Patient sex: M
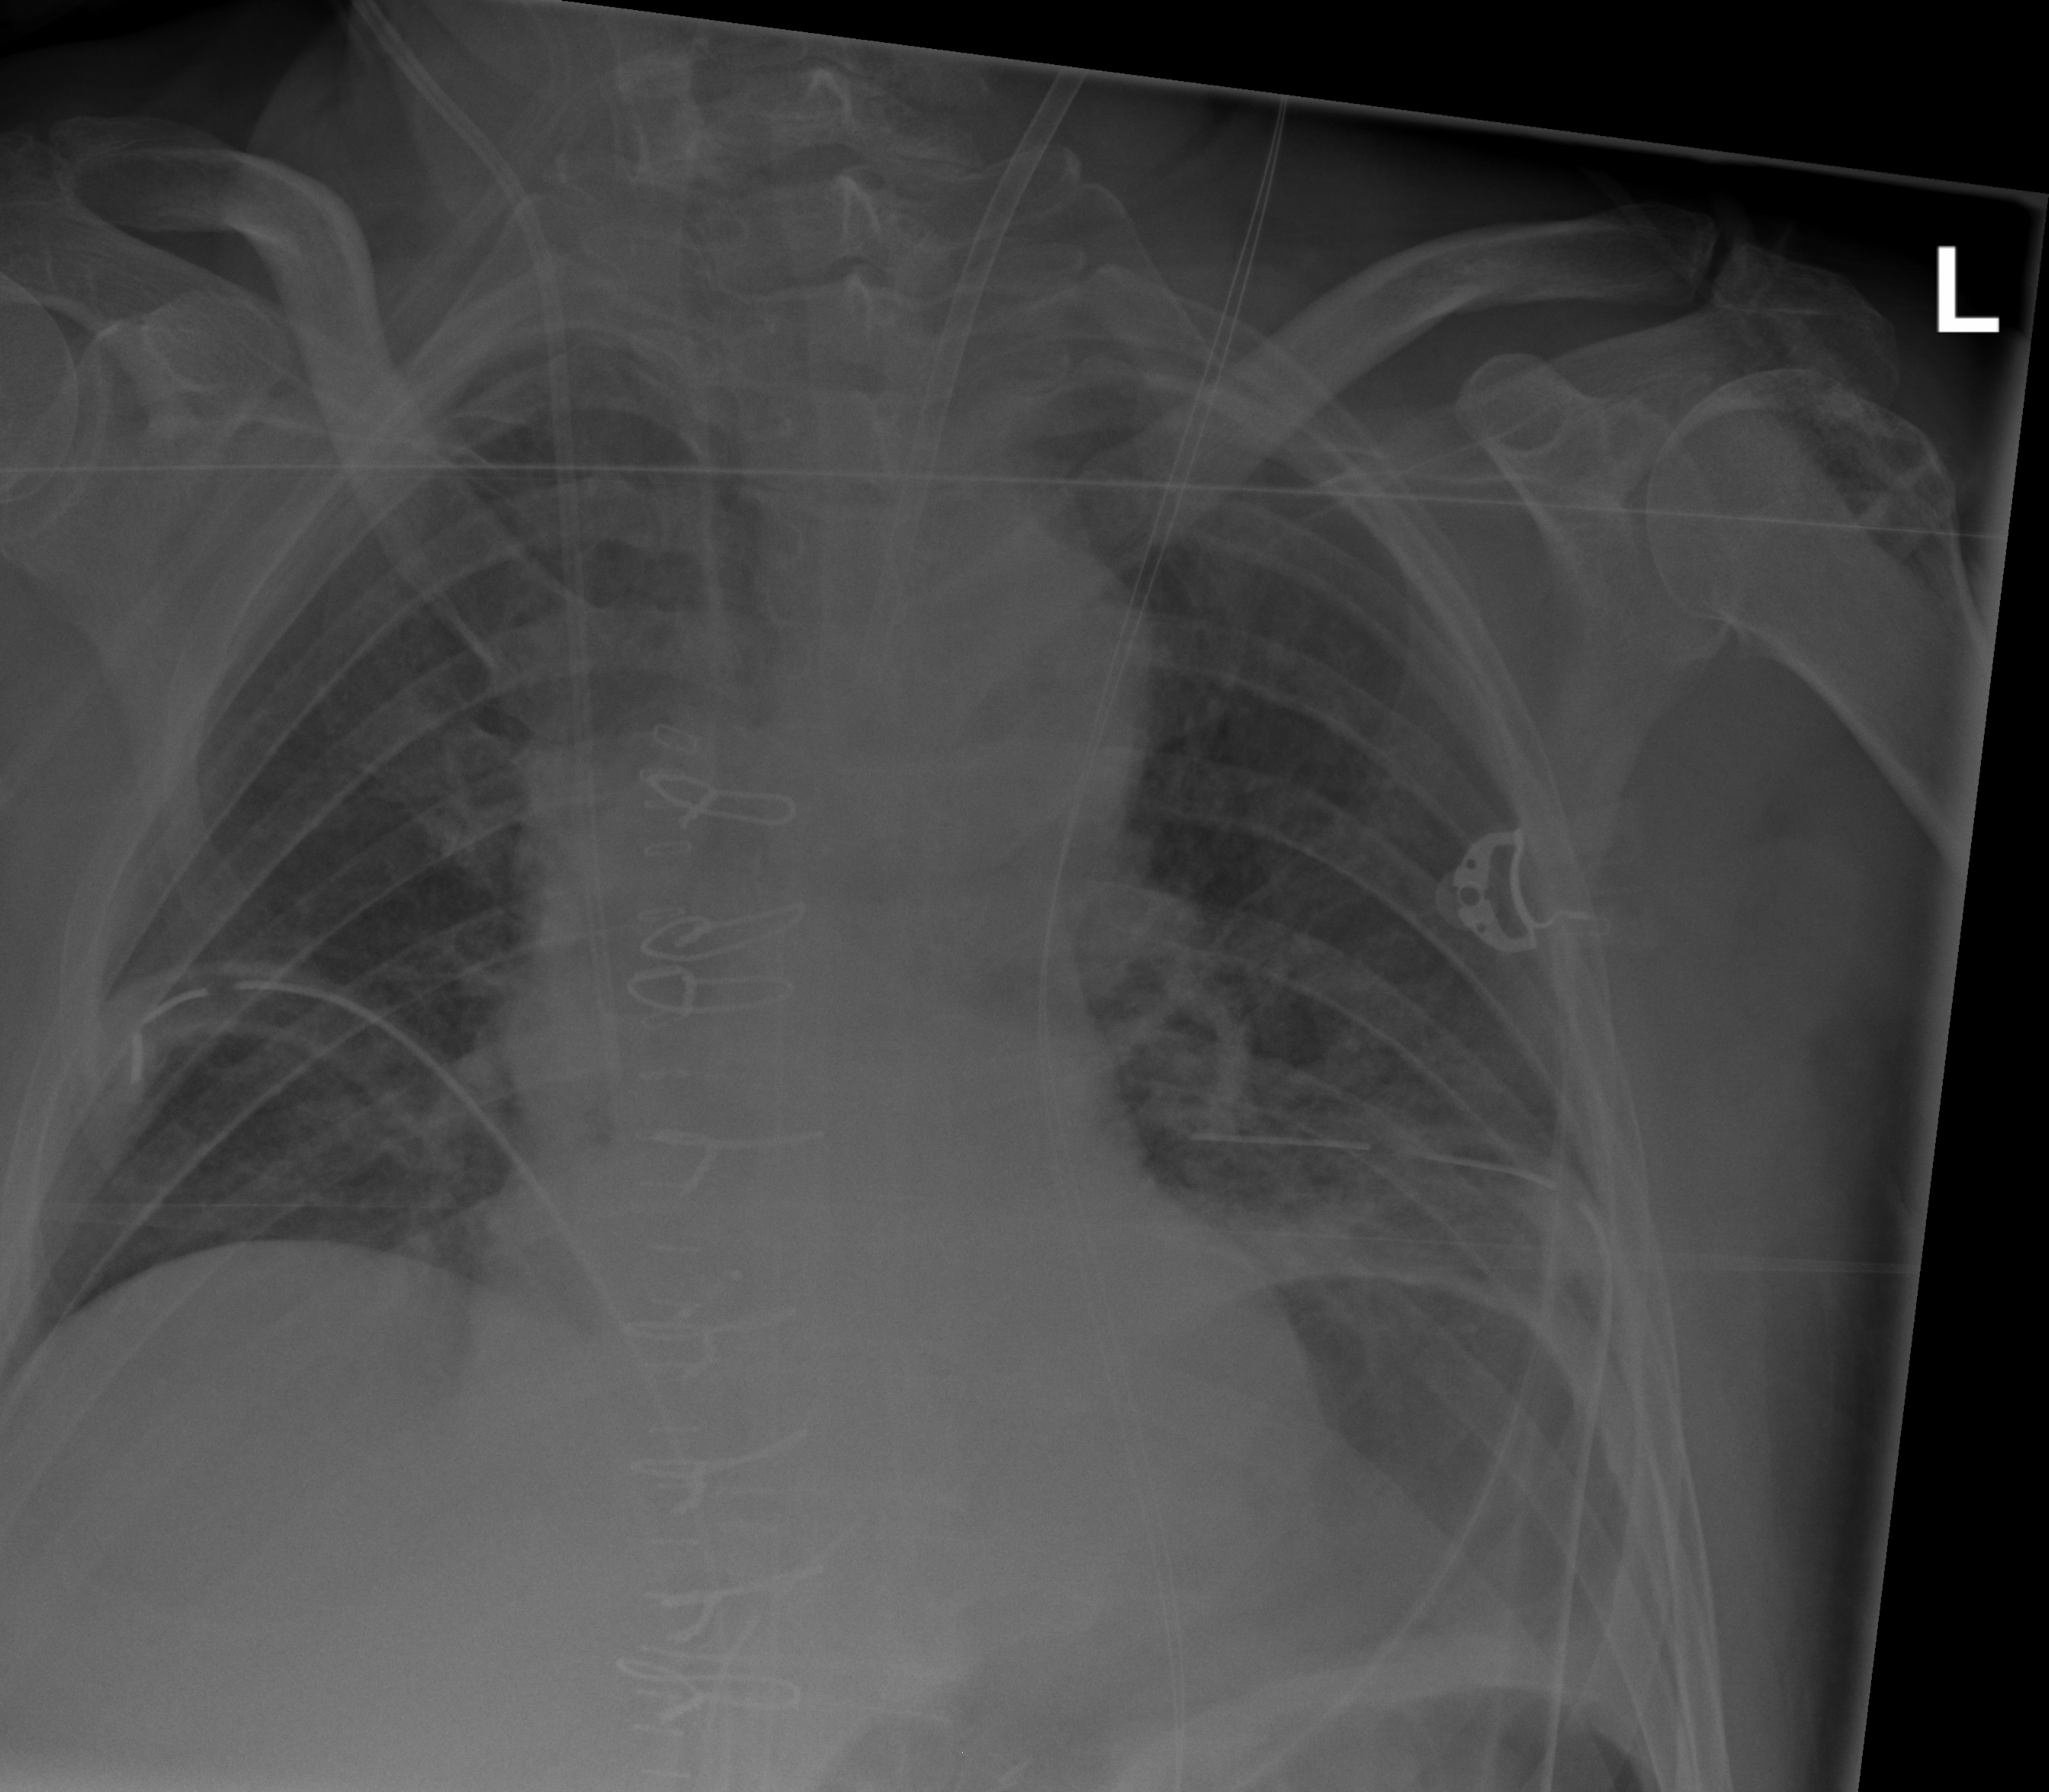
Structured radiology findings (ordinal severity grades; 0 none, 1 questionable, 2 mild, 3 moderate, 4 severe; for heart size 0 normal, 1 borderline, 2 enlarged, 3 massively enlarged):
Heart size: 0
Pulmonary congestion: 0
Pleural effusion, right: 0
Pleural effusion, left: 0
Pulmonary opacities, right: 0
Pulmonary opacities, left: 0
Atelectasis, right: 2
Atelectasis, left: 3